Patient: sex M, age 37
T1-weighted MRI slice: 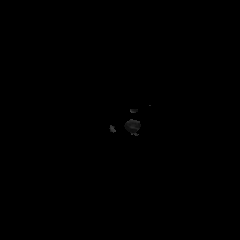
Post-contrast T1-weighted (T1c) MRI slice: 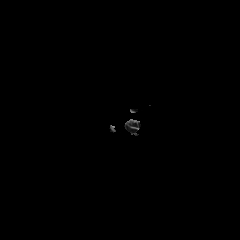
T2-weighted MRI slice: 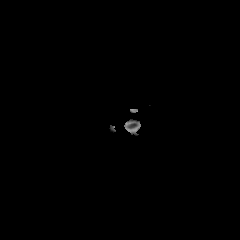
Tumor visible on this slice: no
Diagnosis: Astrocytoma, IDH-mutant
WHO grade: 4